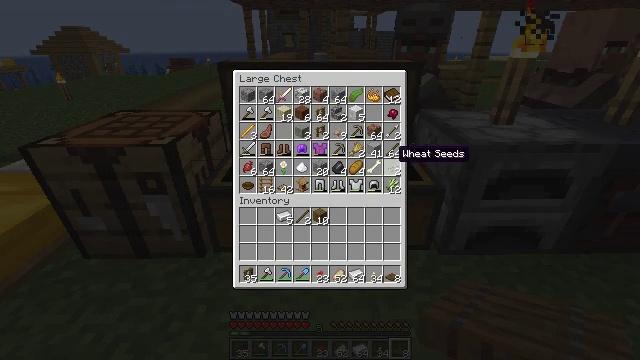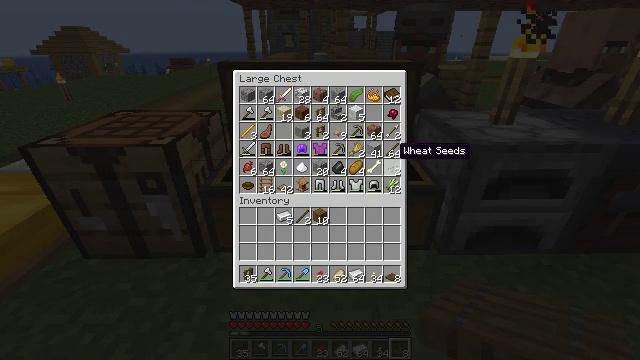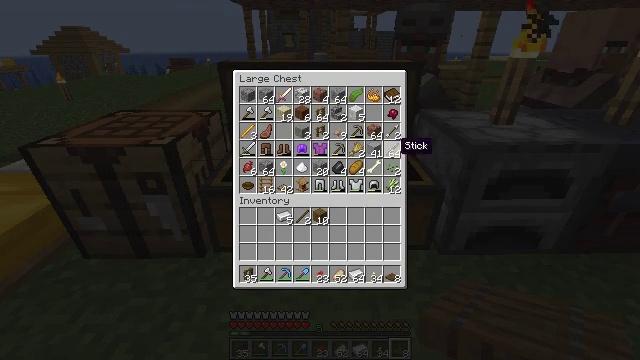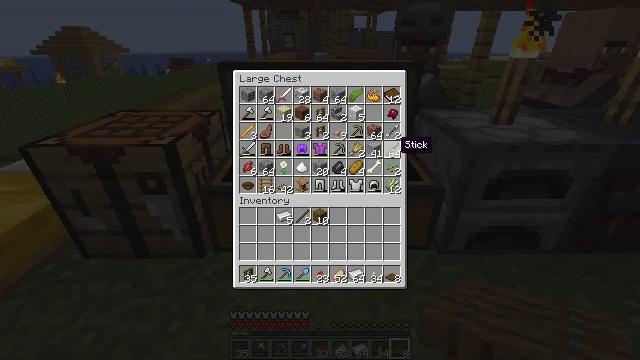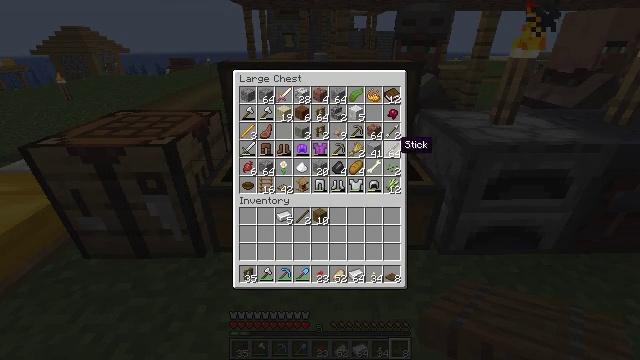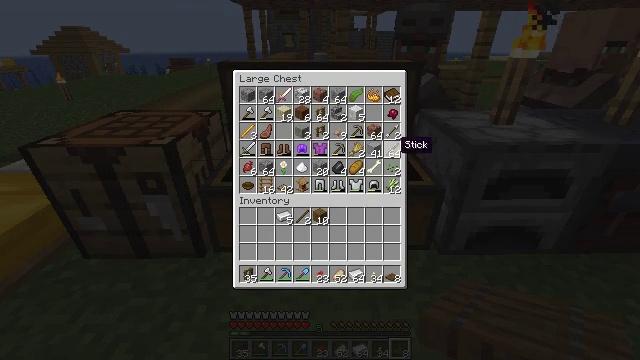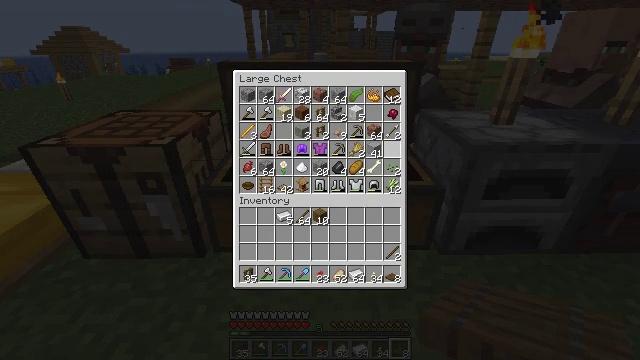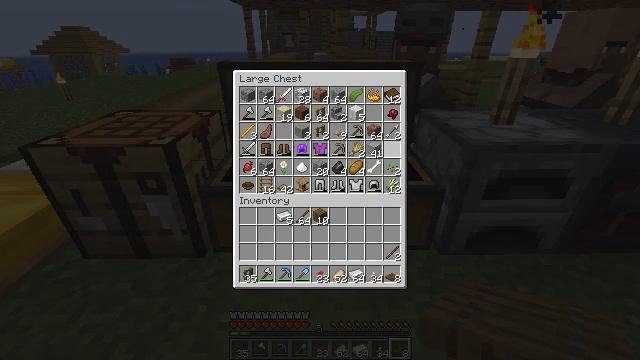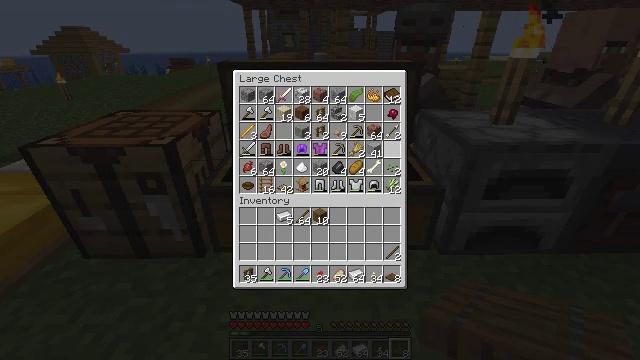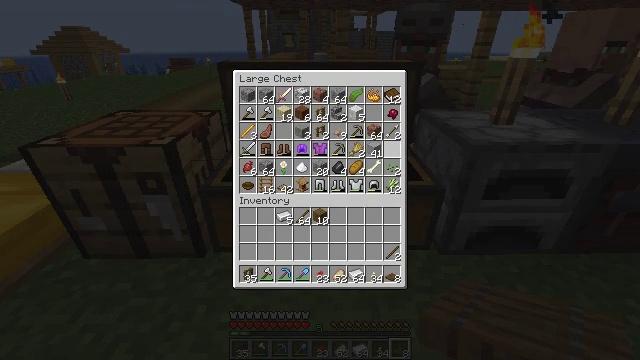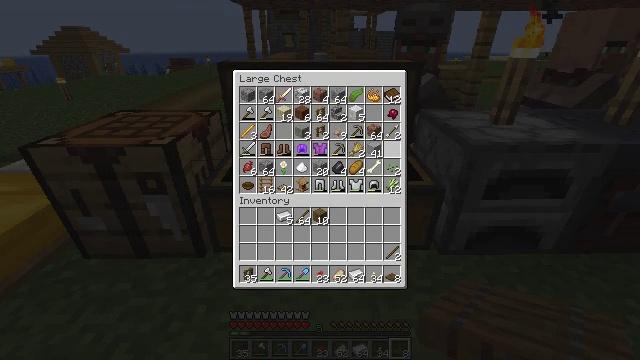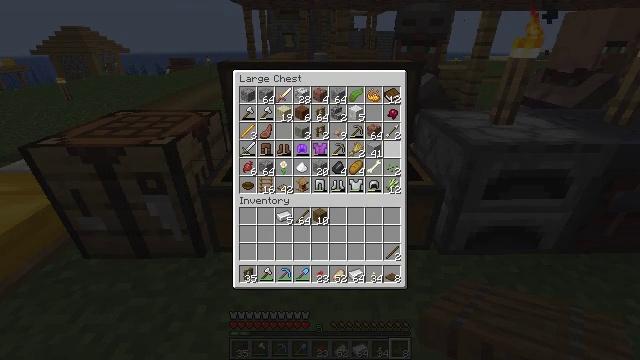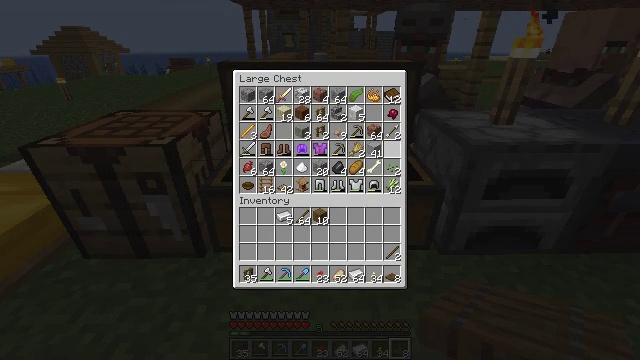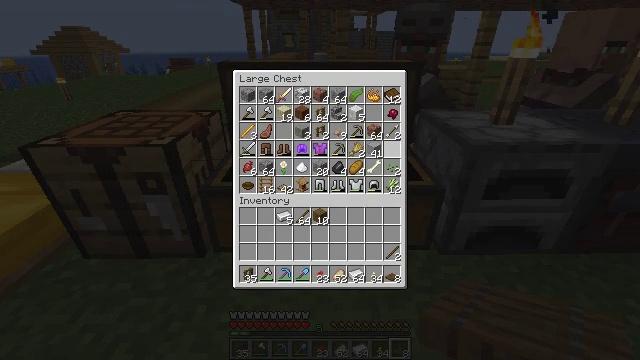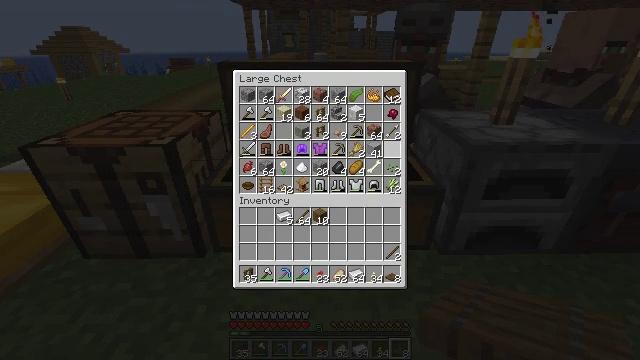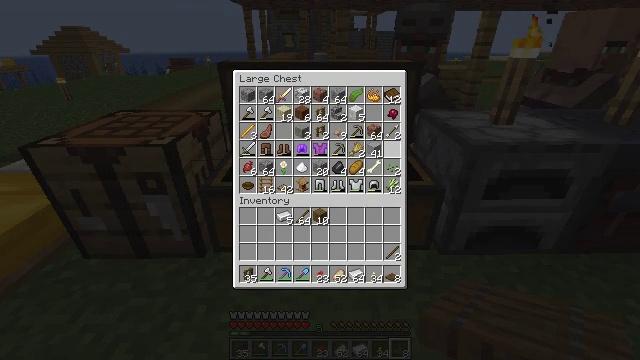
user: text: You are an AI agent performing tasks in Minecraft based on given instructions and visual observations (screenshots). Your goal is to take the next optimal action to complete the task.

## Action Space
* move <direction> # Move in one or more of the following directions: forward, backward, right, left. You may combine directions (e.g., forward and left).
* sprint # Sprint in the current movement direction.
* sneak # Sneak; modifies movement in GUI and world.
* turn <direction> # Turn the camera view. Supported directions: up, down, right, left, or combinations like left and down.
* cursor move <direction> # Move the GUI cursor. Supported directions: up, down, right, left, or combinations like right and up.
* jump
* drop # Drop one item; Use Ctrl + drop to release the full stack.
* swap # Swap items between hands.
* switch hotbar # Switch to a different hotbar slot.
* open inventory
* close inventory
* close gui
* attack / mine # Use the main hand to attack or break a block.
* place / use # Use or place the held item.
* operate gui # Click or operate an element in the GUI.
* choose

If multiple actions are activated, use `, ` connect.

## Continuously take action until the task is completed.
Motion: motion action
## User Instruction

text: Open the crafting table to craft a spruce fence gate.
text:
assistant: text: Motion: sneak
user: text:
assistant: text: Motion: sneak
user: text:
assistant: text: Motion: sneak
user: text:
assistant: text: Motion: sneak
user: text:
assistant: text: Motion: sneak
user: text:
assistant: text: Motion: sneak, operate gui
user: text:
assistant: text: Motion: sneak, operate gui
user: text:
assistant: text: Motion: sneak
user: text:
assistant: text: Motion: sneak
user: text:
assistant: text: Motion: sneak
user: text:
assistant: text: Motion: sneak
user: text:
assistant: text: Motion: sneak
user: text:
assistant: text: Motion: sneak
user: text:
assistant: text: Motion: sneak
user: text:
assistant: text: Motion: sneak
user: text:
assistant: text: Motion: sneak
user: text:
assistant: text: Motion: sneak
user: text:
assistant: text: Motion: sneak
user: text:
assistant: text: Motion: sneak
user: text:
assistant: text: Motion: sneak
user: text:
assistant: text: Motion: no_op
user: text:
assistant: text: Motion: no_op
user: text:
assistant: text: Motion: no_op
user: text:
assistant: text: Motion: no_op
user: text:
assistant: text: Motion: no_op
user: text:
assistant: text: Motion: no_op
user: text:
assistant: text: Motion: no_op
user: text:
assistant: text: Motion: close gui
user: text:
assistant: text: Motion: no_op
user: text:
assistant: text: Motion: no_op